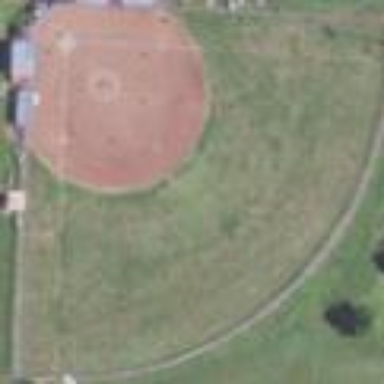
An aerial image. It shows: Baseball pitch for leisure land.